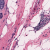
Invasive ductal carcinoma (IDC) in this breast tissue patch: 0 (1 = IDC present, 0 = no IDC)